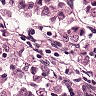
Metastatic tissue present: yes